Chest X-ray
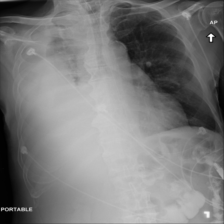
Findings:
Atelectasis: negative
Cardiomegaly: negative
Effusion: positive
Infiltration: negative
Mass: negative
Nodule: negative
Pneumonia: negative
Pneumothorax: negative
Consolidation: negative
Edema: negative
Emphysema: negative
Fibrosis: negative
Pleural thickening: negative
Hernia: negative